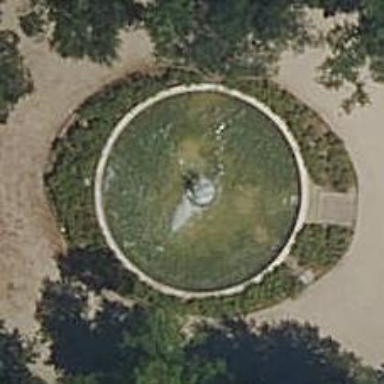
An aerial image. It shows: Fountain.